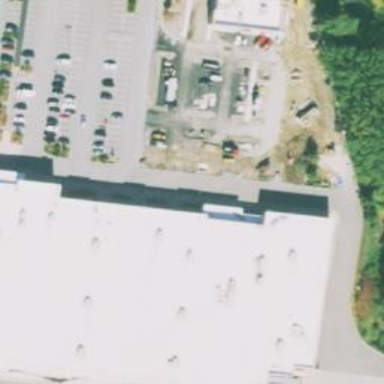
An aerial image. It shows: Retail building housing department store.